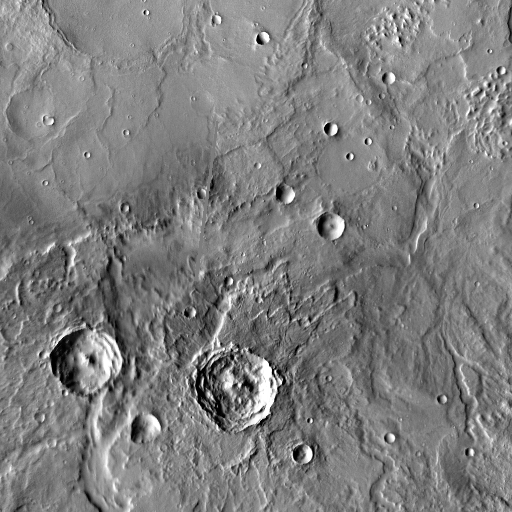
Crater classes present: Background, Other, Layered, Buried, Secondary